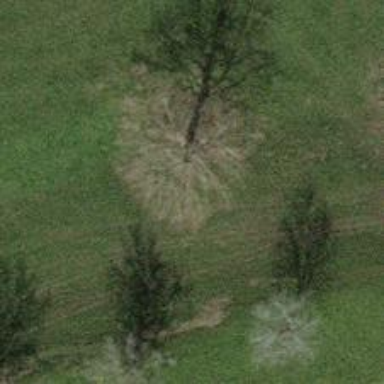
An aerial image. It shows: Beautiful tree in nature.